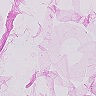
Metastatic tissue present: no